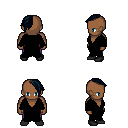
a pixel art fantasy rpg character, male body template, human, dark skin, black robe, magenta pants, raven long mohawk hairstyle, black shoes, four views (front, back, left, right), 2x2 character sprite sheet, small pixel art, hard edges, no anti-aliasing